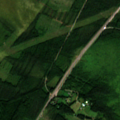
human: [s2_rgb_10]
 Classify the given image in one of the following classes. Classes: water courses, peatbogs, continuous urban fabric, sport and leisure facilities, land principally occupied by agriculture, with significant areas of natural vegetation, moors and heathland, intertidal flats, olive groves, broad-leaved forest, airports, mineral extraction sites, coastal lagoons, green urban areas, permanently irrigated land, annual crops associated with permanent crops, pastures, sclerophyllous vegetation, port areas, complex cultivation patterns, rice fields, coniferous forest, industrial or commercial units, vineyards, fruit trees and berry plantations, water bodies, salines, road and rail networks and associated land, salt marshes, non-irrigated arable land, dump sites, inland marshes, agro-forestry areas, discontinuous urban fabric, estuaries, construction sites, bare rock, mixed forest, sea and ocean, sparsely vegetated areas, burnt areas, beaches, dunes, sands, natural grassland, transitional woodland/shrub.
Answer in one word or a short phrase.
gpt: land principally occupied by agriculture, with significant areas of natural vegetation, broad-leaved forest, coniferous forest, mixed forest, transitional woodland/shrub